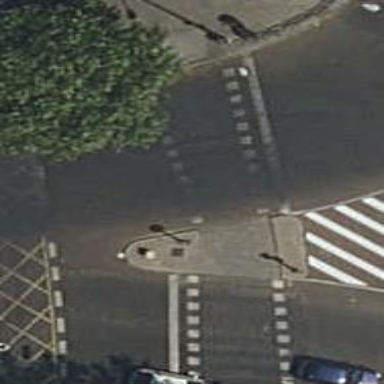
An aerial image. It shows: Footway made of paving stones.